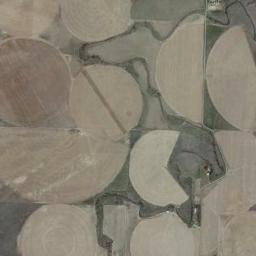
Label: circular_farmland